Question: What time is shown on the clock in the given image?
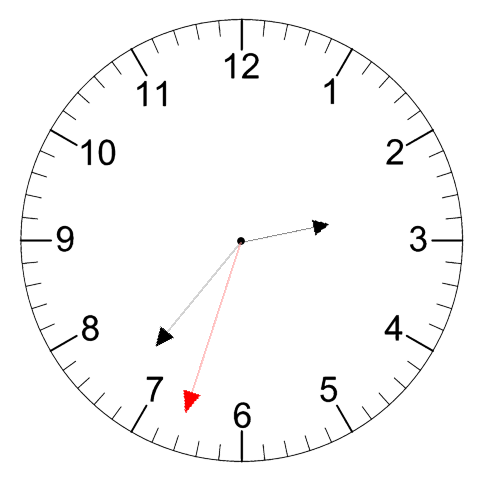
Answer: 02:36:33